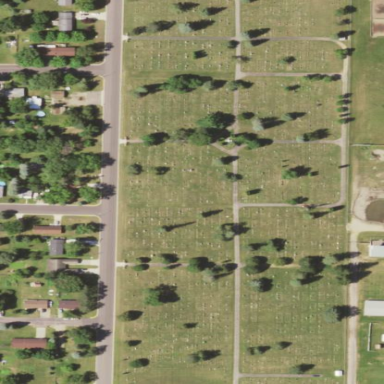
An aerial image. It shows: Cemetery.